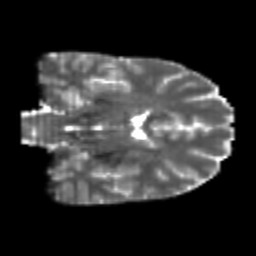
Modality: T2w
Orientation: coronal
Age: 22
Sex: male
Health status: healthy
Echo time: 0.074 s